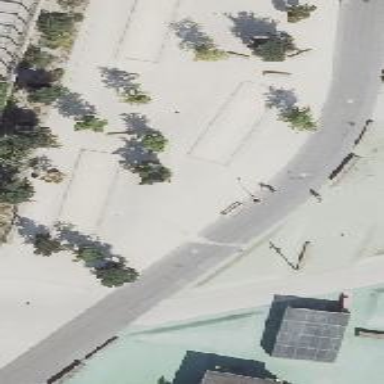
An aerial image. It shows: Sports center with playing area for boules. The surface is compacted for smooth playing experience.